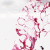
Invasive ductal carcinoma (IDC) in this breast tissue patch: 0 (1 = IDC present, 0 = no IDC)